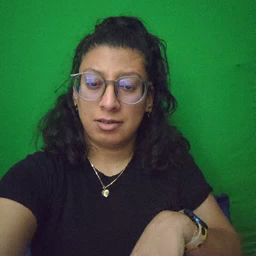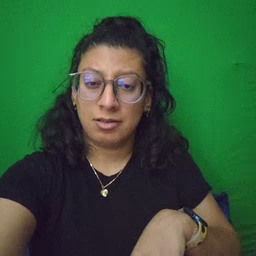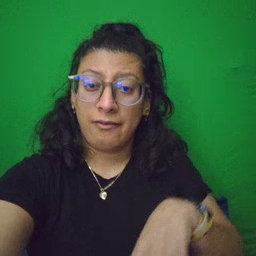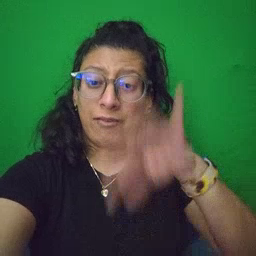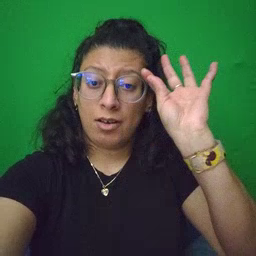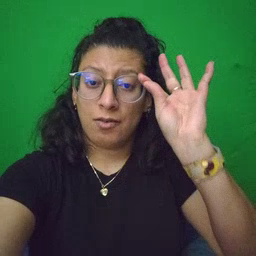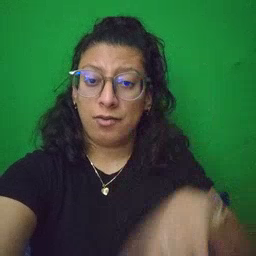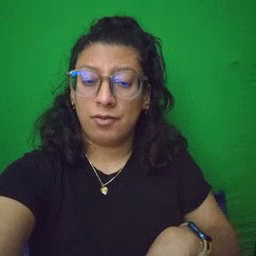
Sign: find